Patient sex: F
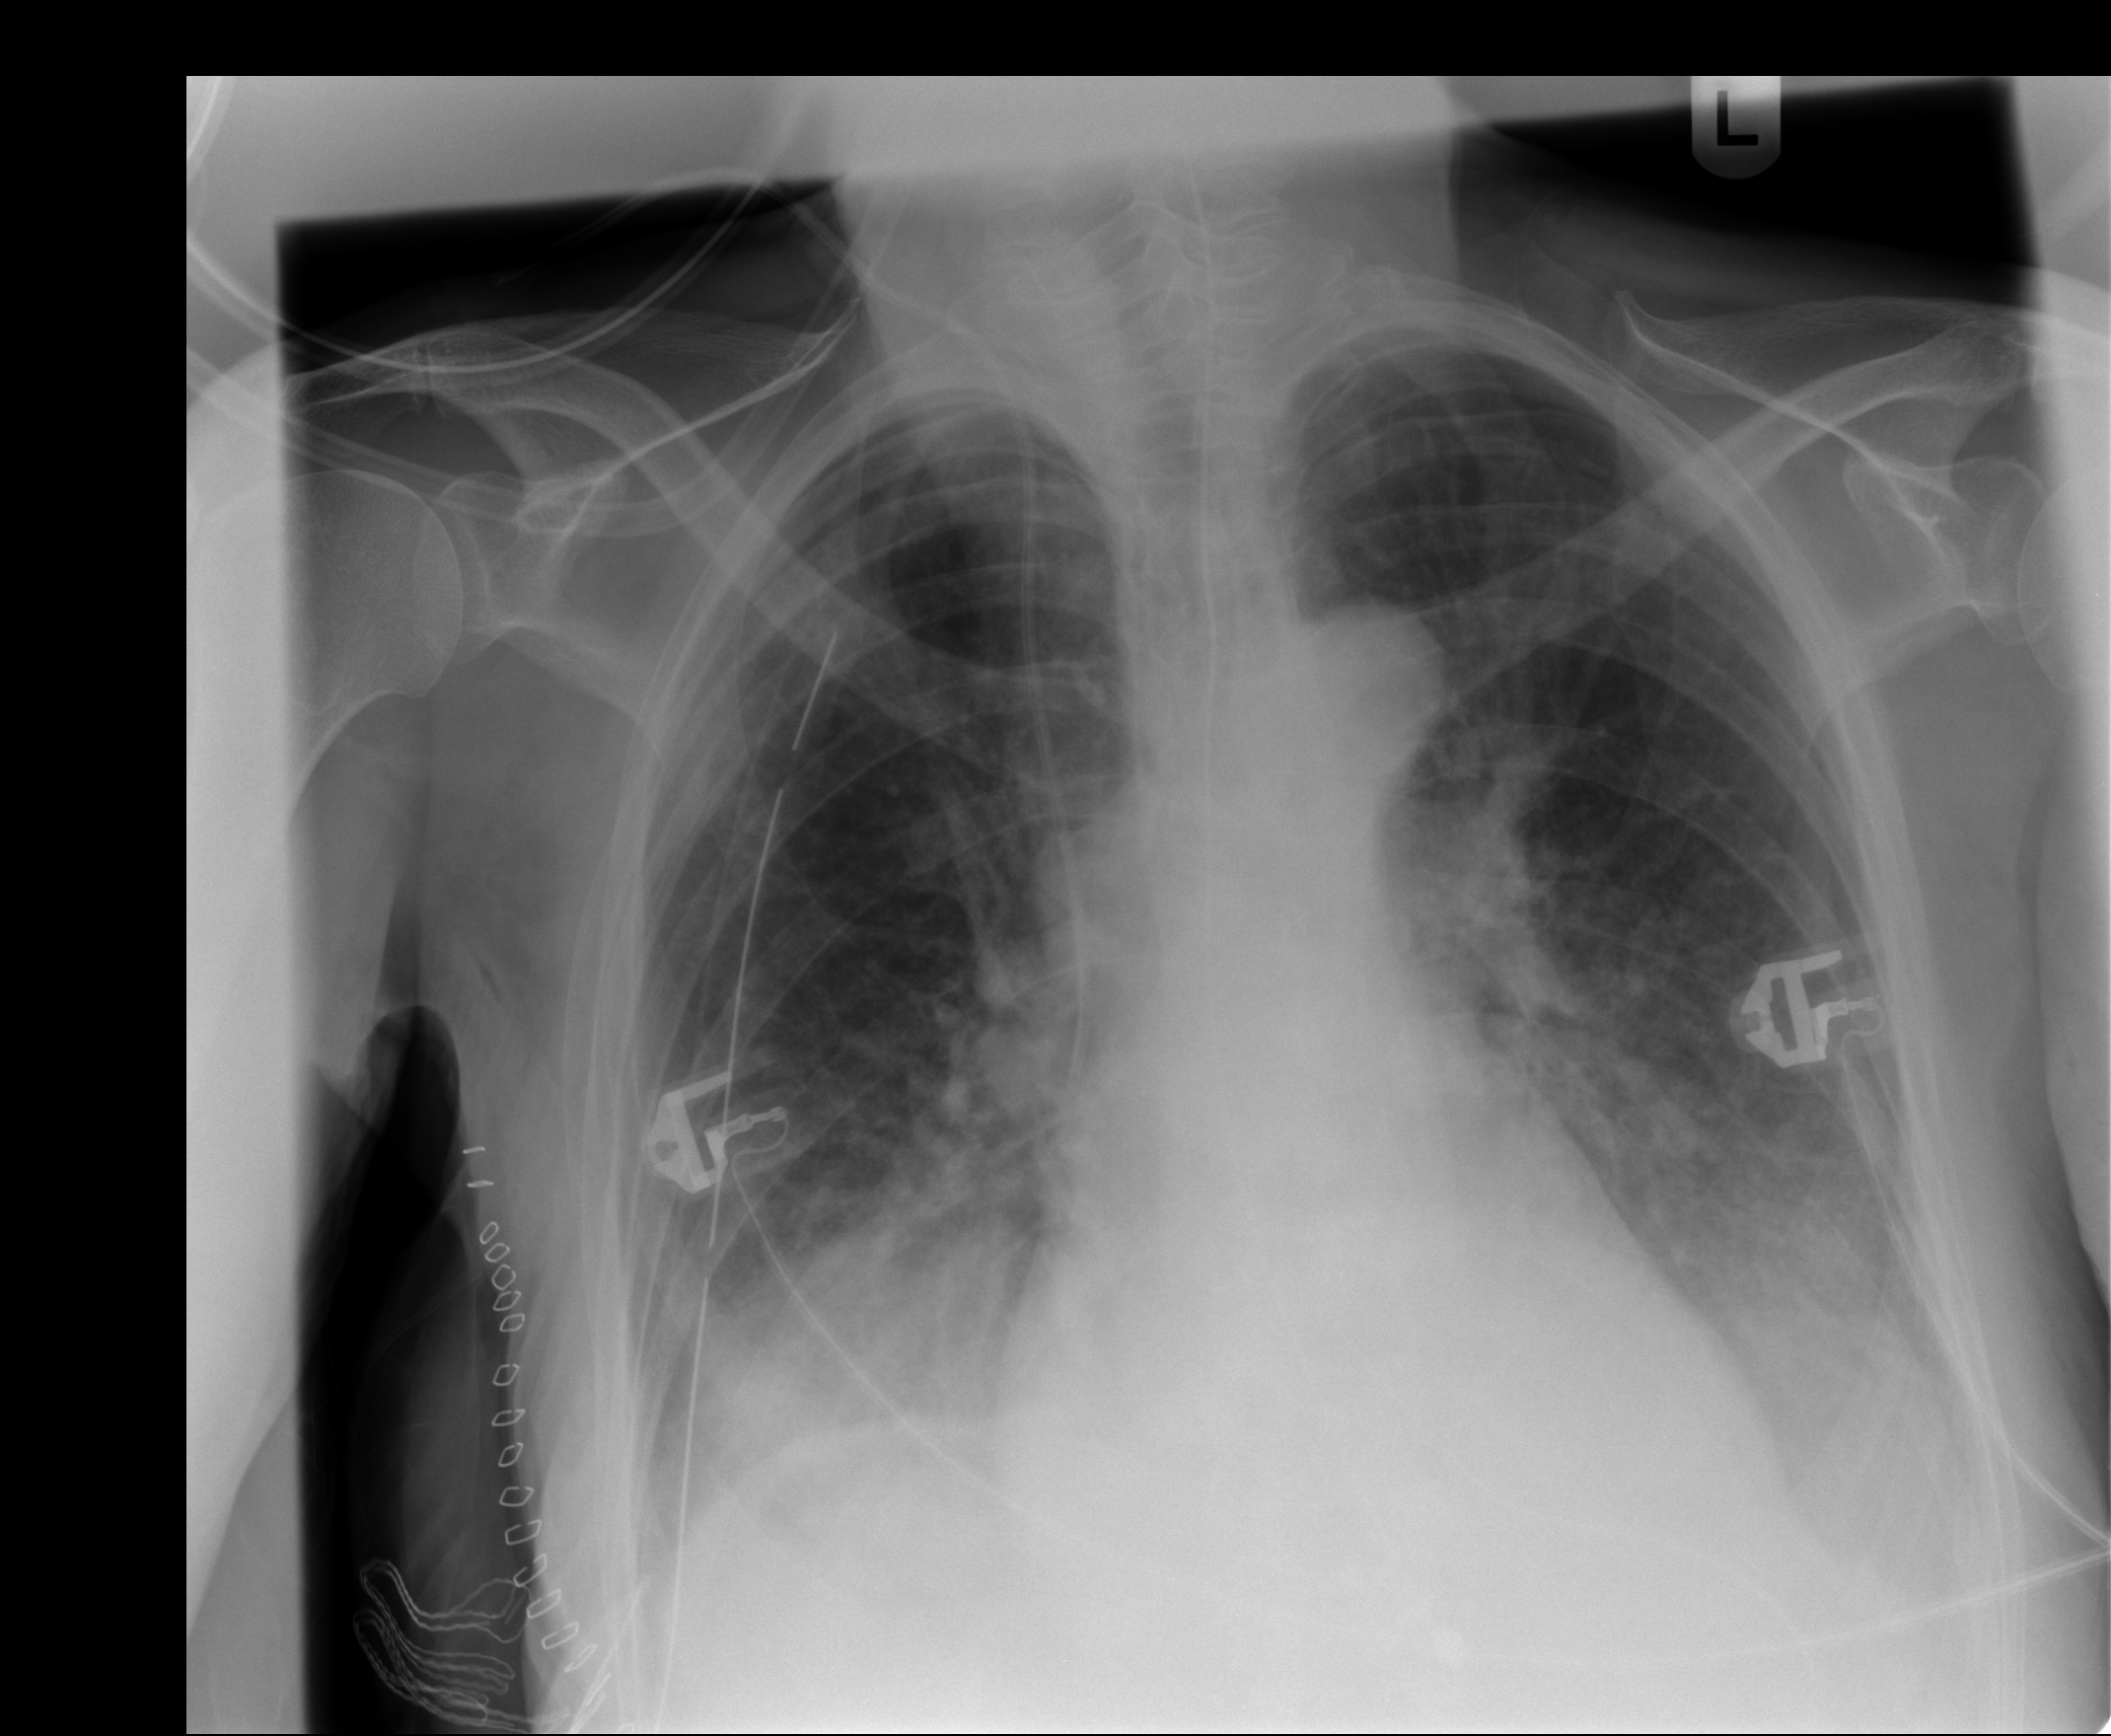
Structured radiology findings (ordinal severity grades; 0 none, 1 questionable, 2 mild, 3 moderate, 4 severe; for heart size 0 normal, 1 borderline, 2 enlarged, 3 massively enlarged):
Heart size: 2
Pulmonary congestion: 2
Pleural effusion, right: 1
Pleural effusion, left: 2
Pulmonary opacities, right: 2
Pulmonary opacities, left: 2
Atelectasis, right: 2
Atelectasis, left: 2